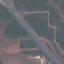
Land use / land cover: Highway